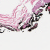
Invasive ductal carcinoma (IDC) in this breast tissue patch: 0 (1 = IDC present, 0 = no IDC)